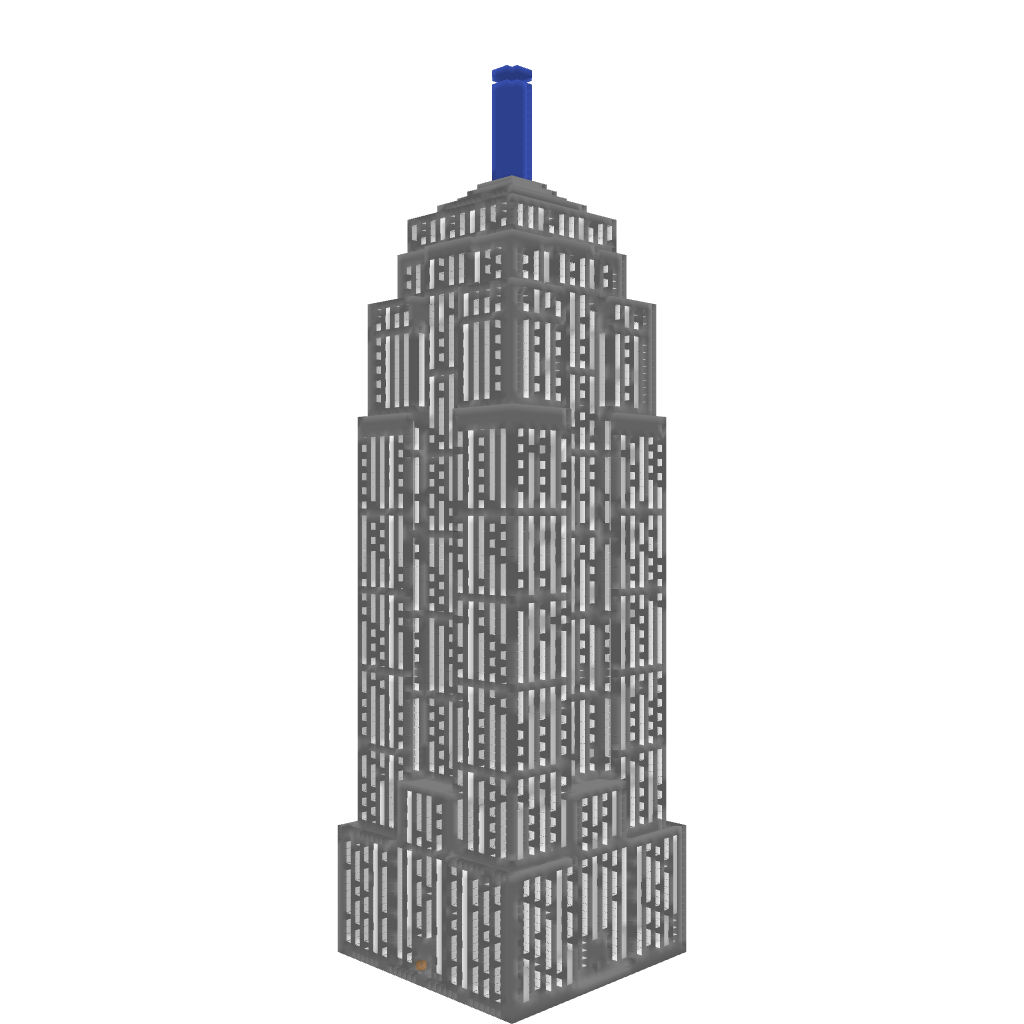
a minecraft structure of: Empire State Building high quality